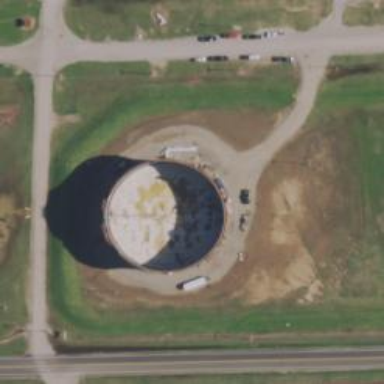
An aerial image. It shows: Storage tank that is man-made.